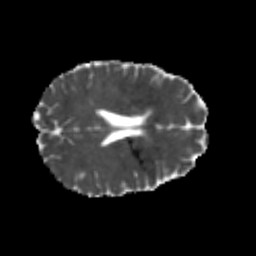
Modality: MD
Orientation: axial
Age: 22
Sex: female
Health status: healthy
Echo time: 0.074 s